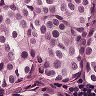
Metastatic tissue present: yes